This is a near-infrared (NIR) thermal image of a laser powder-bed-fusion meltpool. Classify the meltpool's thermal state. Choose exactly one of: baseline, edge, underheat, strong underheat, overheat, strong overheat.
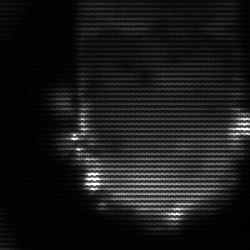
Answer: baseline